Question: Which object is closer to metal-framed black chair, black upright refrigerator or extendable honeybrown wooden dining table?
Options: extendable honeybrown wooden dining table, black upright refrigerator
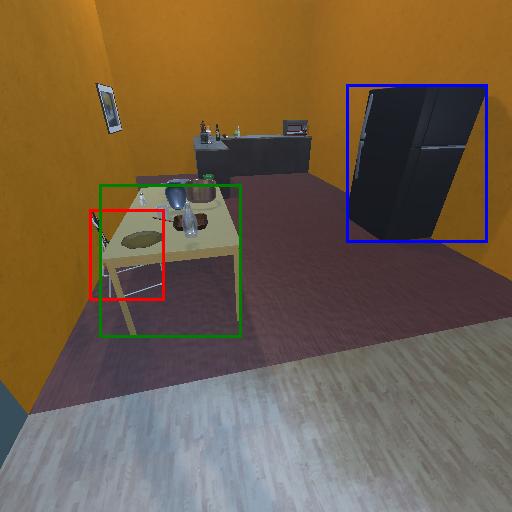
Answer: extendable honeybrown wooden dining table